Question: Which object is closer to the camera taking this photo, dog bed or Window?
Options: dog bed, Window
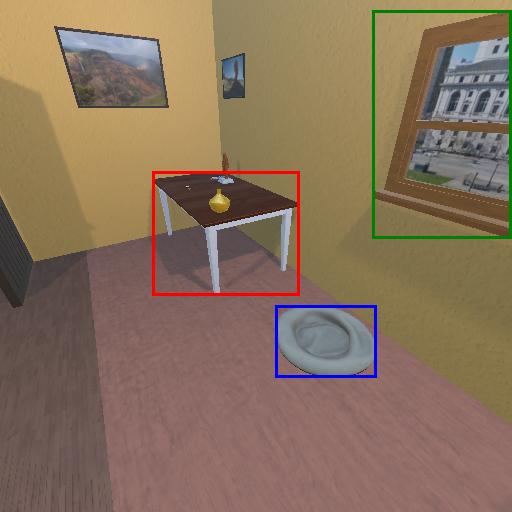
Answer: dog bed